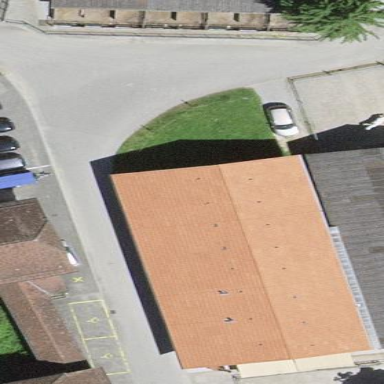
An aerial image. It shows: Barn.